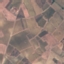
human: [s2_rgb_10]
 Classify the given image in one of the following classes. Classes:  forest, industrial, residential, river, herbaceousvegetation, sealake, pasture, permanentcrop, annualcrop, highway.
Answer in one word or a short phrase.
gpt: PermanentCrop